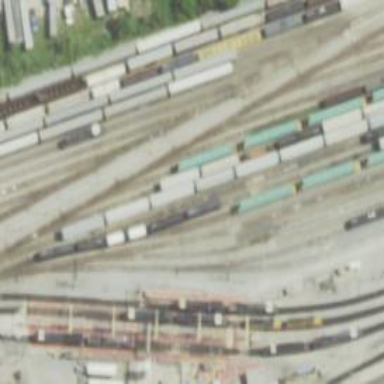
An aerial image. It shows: Railway siding for service.